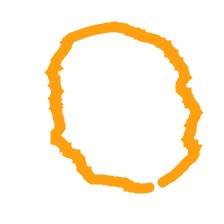
Shape: circle